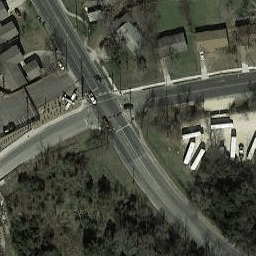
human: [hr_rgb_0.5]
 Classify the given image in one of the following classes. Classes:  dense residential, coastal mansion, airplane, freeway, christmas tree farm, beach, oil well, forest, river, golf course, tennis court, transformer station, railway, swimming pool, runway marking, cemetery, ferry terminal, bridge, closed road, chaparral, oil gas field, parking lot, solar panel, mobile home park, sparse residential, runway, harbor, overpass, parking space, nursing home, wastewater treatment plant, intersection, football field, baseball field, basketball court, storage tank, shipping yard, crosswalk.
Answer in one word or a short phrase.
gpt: intersection